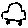
Label: car